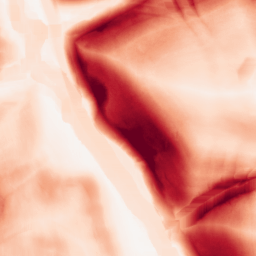
Category: morphological
Decomposition family: morphological_square
Decomposition parameters: operation: gradient
size: 15
Upsampling method: quartic
Upsampling parameters: scale: 4
Upsampling scale: 4